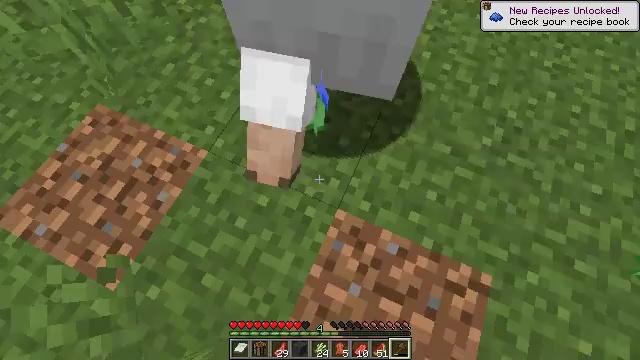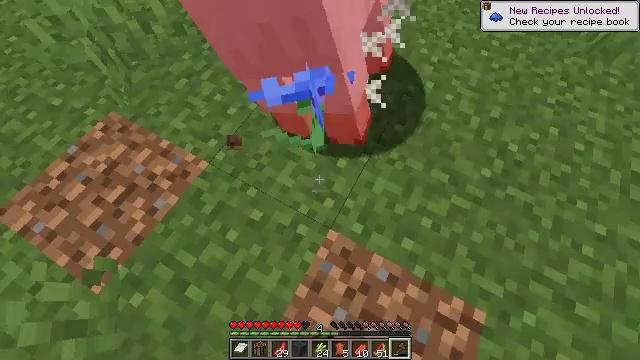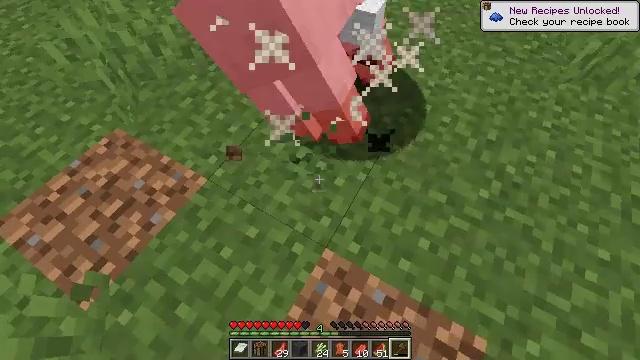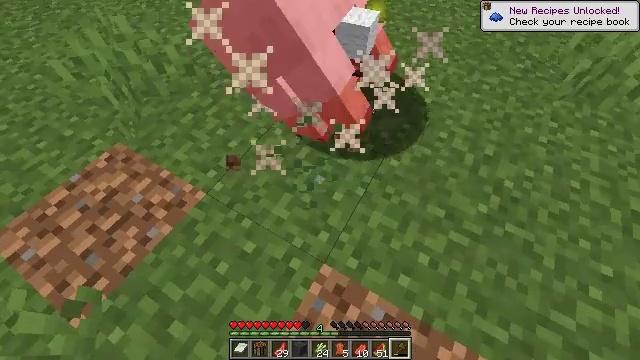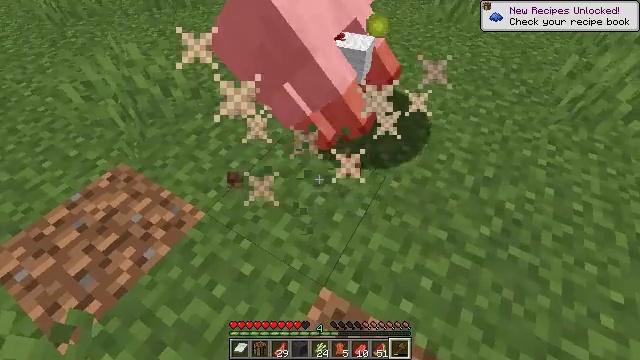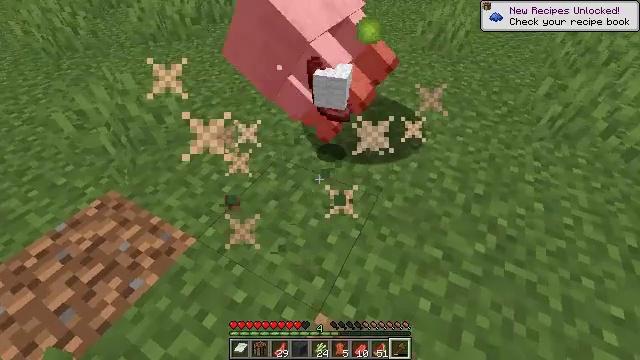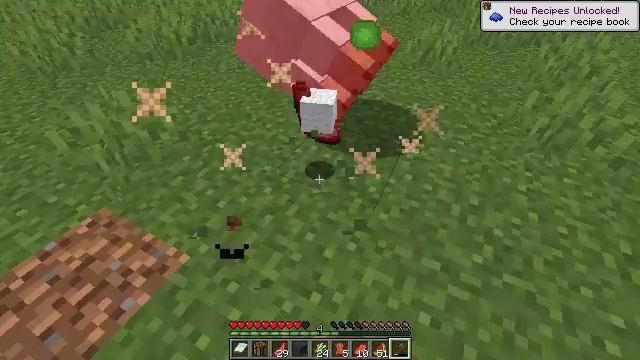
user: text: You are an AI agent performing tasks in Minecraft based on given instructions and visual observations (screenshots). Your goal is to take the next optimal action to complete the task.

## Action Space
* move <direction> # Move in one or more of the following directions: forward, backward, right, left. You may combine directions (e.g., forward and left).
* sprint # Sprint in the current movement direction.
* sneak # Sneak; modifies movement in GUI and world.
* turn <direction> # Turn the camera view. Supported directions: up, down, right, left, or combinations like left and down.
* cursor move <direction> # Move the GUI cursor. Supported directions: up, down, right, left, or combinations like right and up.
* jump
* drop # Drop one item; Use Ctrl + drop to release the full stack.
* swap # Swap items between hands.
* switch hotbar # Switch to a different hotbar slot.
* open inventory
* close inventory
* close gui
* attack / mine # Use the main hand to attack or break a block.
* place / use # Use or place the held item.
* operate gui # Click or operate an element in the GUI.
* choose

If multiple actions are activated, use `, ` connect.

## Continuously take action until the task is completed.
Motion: motion action
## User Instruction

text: Break the cornflower to collect it.
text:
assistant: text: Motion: turn left and up, attack / mine
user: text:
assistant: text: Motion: turn left and up, attack / mine
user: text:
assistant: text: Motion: turn up
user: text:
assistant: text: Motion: turn up
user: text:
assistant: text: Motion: turn right and up
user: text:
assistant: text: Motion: turn right and up
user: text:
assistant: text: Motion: no_op